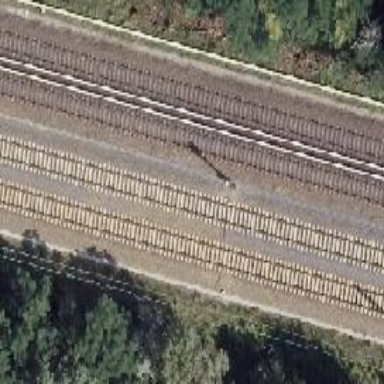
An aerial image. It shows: Railway signal.